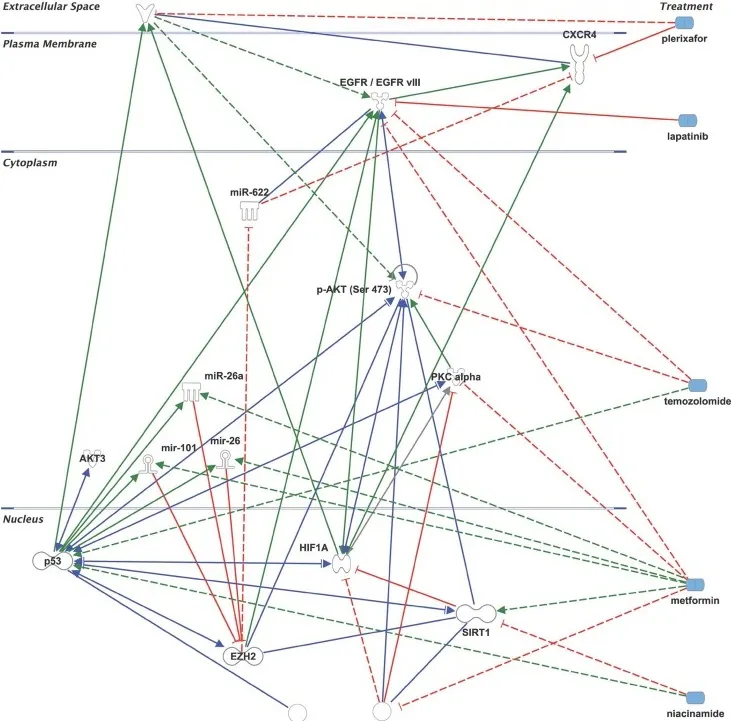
Key interactions modulated by potential pharmacogenomic agents in glioblastoma. Dashed lines: indirect interactions; Red coloration/t-bar: downregulation; Green coloration/arrow: upregulation; Blue coloration/arrow: dual- directional regulation or binding.
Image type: medical_photograph (skin_photograph)